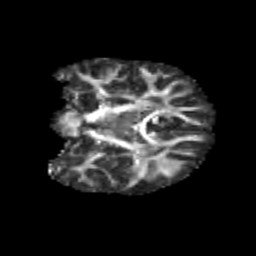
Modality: FA
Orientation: coronal
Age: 10
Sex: female
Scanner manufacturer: siemens
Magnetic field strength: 3 T
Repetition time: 3.8 s
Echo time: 0.07 s